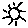
Label: sun